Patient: sex F, age 59
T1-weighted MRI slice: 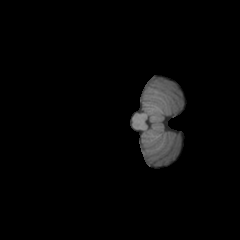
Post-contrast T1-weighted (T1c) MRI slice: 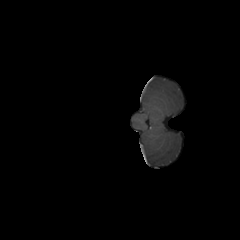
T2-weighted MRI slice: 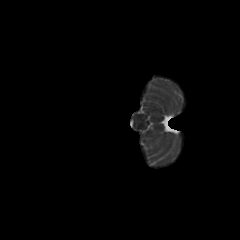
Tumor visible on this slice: no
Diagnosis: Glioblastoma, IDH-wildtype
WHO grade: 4